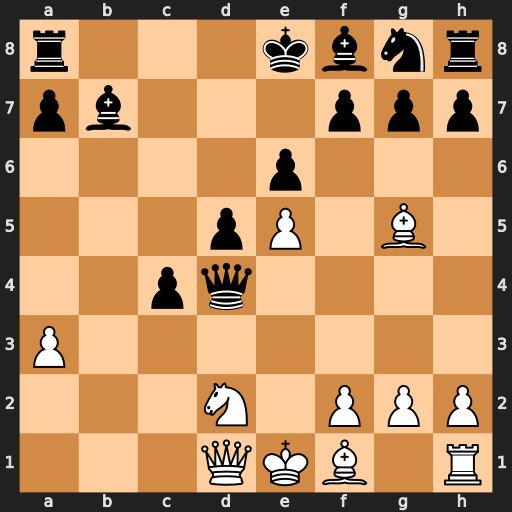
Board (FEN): r3kbnr/pb3ppp/4p3/3pP1B1/2pq4/P7/3N1PPP/3QKB1R
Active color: w
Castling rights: Kkq
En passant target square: -
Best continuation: Qa4+ Bc6 Qxc6#